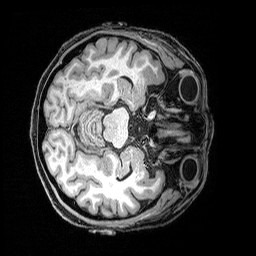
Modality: T1w
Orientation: axial
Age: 70
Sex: female
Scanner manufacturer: siemens
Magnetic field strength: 3 T
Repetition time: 2.5 s
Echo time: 0.00369 s